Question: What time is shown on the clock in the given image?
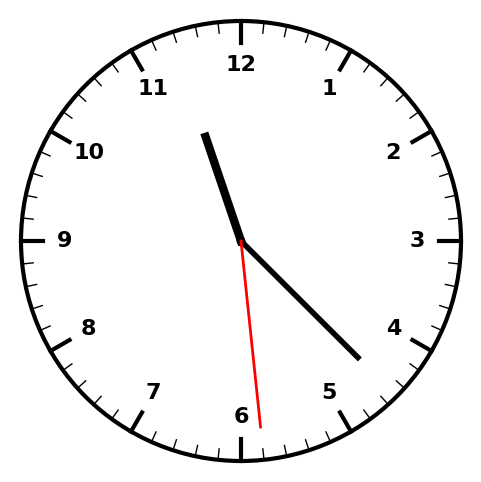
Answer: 11:22:29